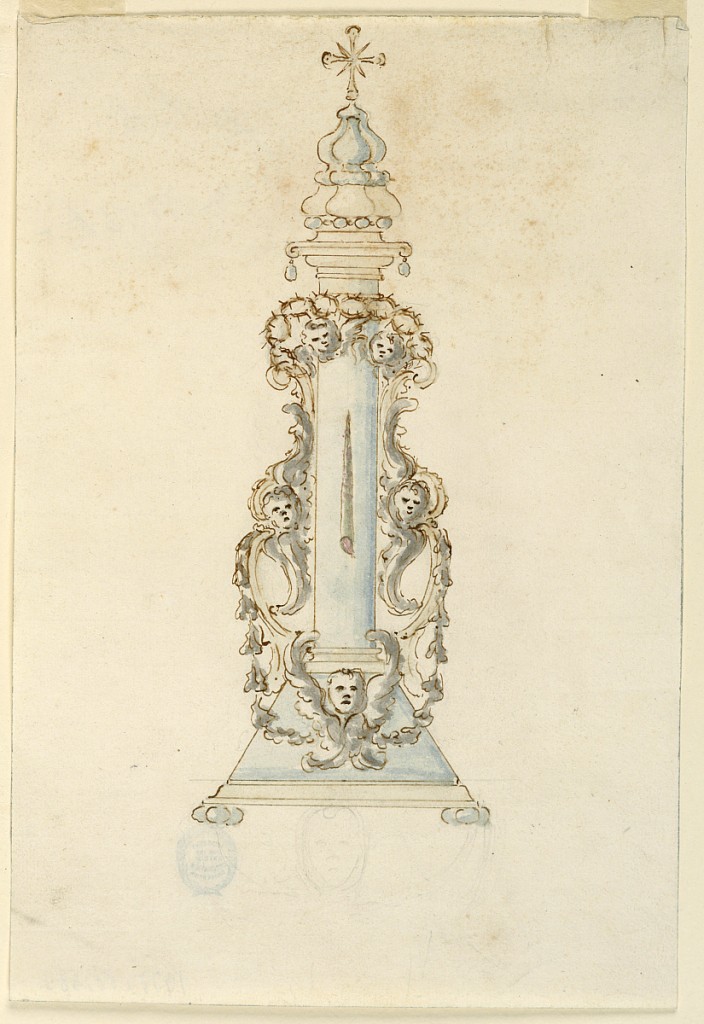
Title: Design for a Reliquary for a Thorn of the Crown
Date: late 18th century
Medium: Pen and ink, brush and blue, green, rose watercolor, graphite on paper
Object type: Drawing
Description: Vertical rectangle. The receptacle of the reliquary is shaped like a column, which is carried by a cherub who stands upon a base, which is supported by knobs. The top of the shaft of the column is surrounded by a crown of thorns, beneath which four cherubim are shown. At left and at right of the shaft are cherubim and leaf scrolls, the lower of which are connected with the cherub below by festoons. On top of the columns are a kind of onion dome and a cross. A cherub is very slightly sketched as a support of the reliquary.